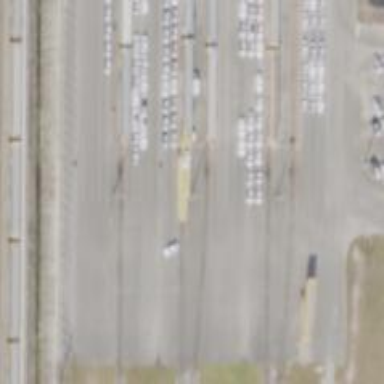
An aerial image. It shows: Rail spur service.